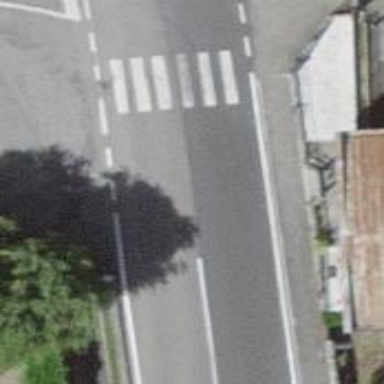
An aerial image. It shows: Zebra crossing on the road.